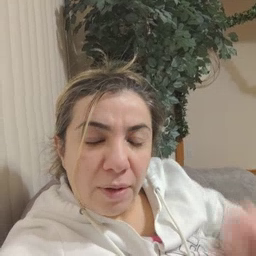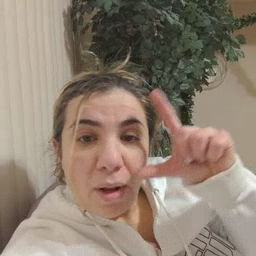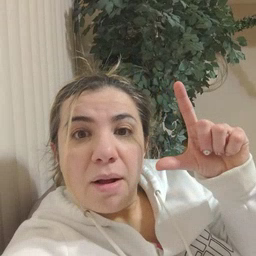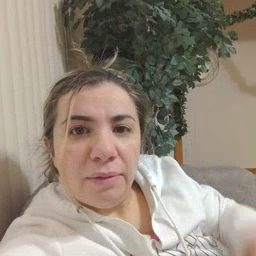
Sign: wake